Field crop: maize
Growth stage: 2
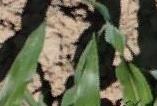
Species: maize